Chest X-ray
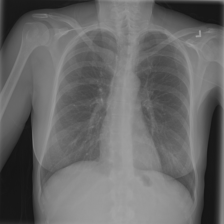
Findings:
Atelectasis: negative
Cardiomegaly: negative
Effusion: negative
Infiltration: negative
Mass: negative
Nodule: negative
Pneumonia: negative
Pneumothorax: negative
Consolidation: negative
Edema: negative
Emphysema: negative
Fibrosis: negative
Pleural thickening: negative
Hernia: negative